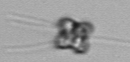
Label: Pyramimonas_longicauda